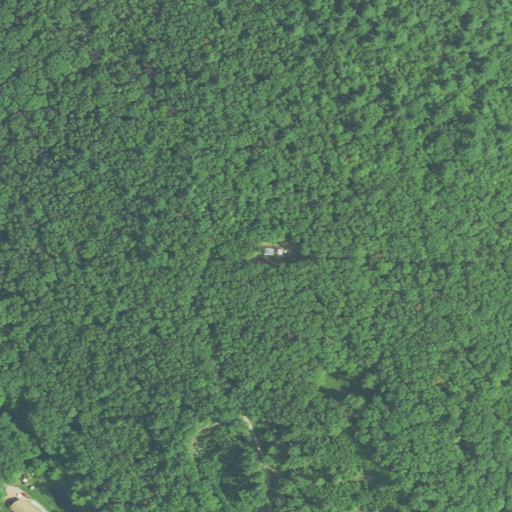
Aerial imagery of mountain in Rhode Island named Woonsocket Hill containing deciduous forest, mixed forest, and grassland